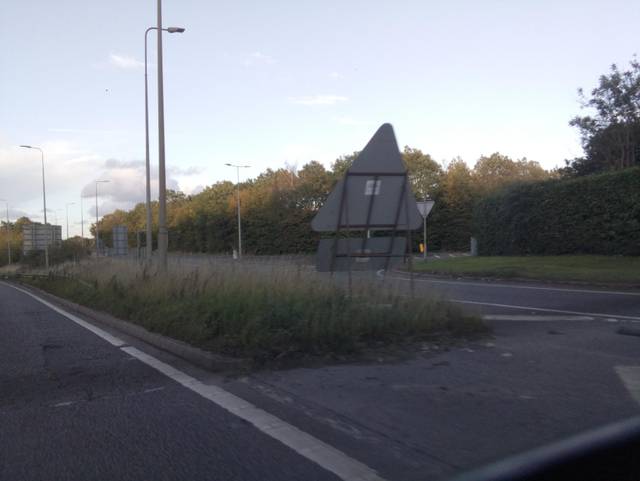
Region: United Kingdom
Coordinates: 52.22, -0.8778